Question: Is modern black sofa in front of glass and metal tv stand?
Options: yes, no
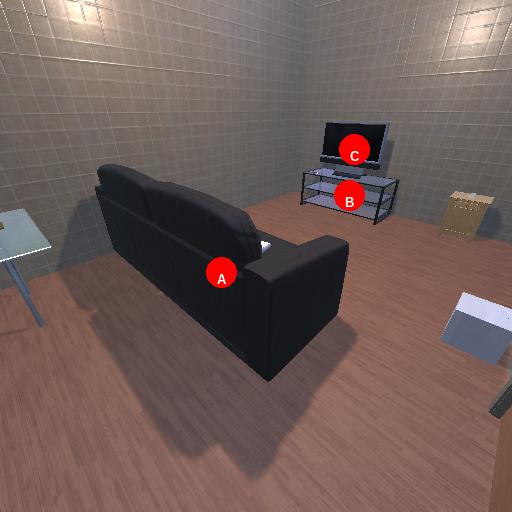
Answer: yes